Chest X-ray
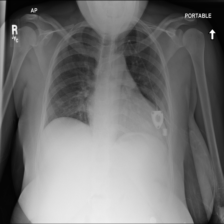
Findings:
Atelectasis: negative
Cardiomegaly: negative
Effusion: negative
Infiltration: negative
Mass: negative
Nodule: negative
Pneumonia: negative
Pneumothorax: negative
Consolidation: negative
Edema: negative
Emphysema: negative
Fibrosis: negative
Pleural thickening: negative
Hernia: negative